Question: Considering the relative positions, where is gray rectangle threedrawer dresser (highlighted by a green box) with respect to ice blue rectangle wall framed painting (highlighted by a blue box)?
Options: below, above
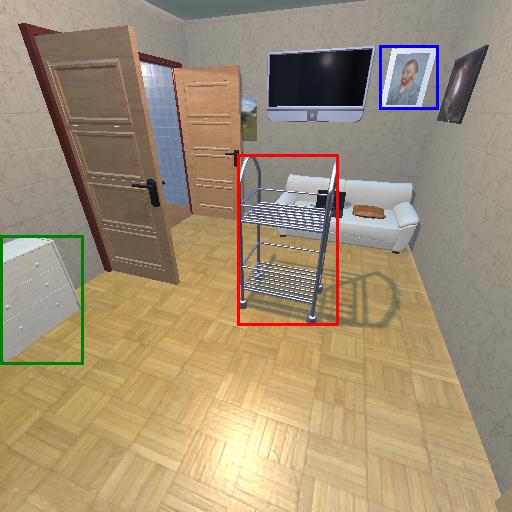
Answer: below